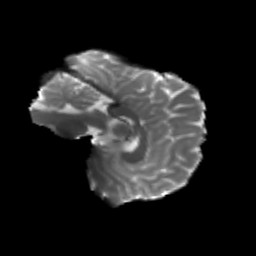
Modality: T2w
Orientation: sagittal
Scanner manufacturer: siemens
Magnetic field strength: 3 T
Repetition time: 4.16 s
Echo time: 0.0806 s